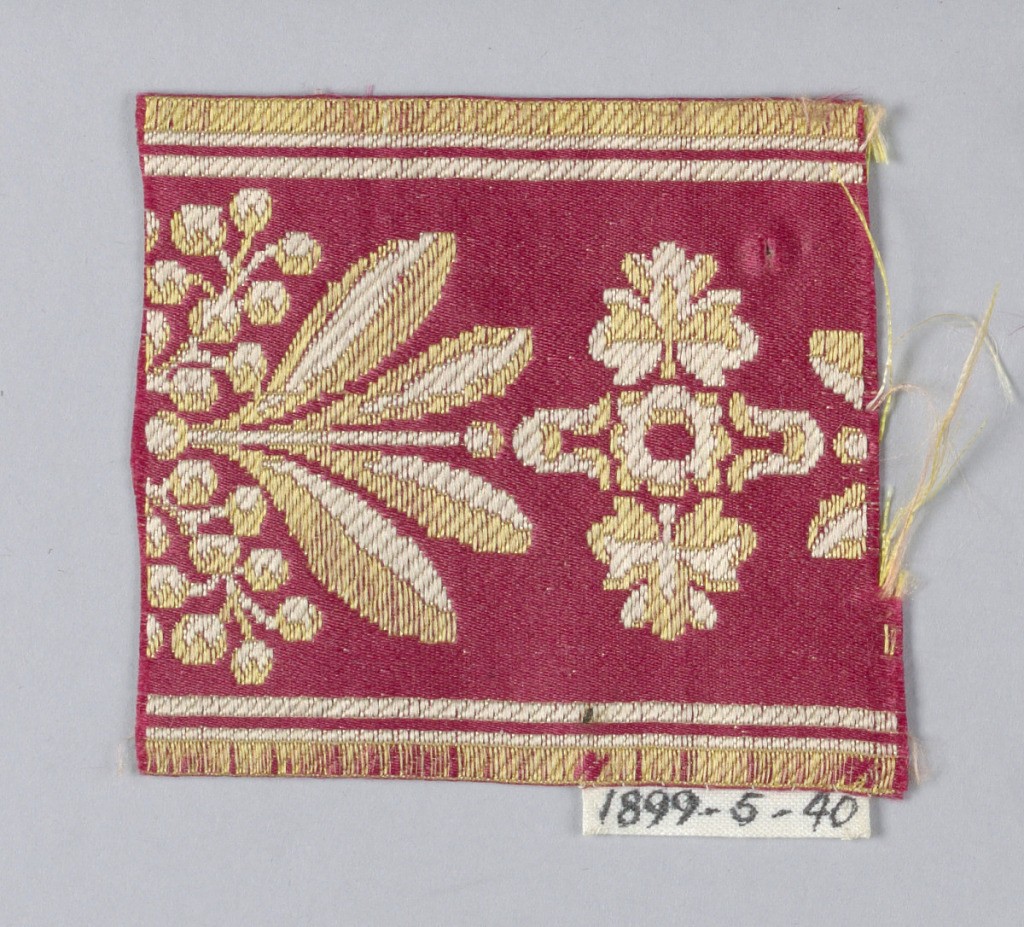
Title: Trimming fragment
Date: ca. 1830
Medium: silk Technique: woven
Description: Leaves and berries in yellow and white in red.